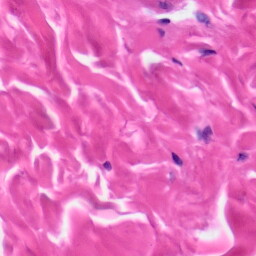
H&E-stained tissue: Skin